Question: I have a UICollectionView with UIImageView in each cell, now I want to add Copy Callout, like in Photos.app:

I saw this method in the UICollectionViewDelegate:
'''
- (BOOL)collectionView:(UICollectionView *)collectionView shouldShowMenuForItemAtIndexPath:(NSIndexPath *)indexPath {
return YES;
}
'''
After few additional minutes of research I found UIMenuController Class, as I understood, I must to work with it to get the Menu, but anyway, I think that there must to be more simple way then creating UIGestureRecognizer, and creating, positioning etc. my UIMenu.
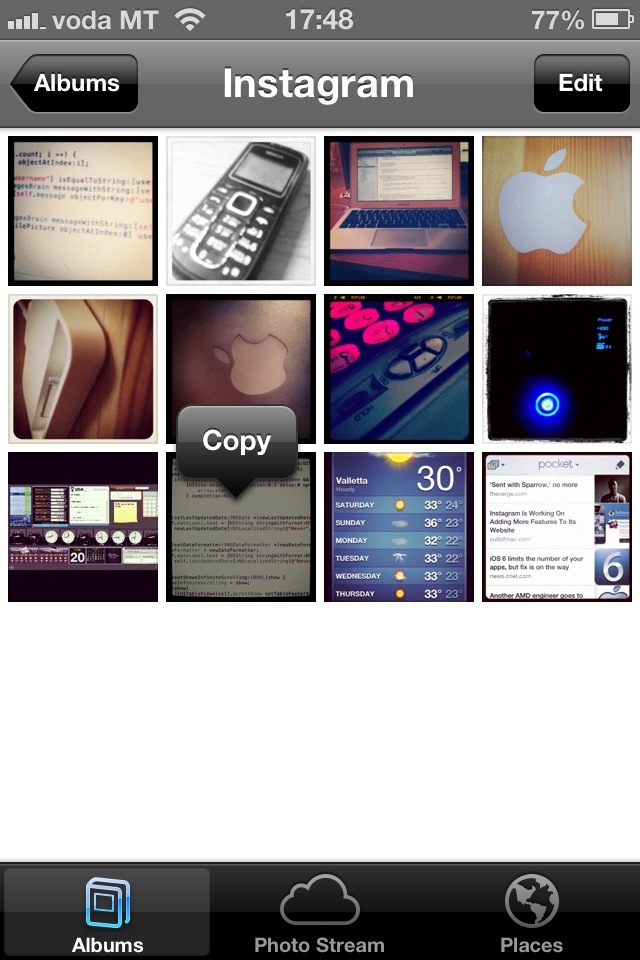
Answer: This is the full solution:
'''
- (BOOL)collectionView:(UICollectionView *)collectionView shouldShowMenuForItemAtIndexPath:(NSIndexPath *)indexPath {
return YES;
}
- (BOOL)collectionView:(UICollectionView *)collectionView canPerformAction:(SEL)action forItemAtIndexPath:(NSIndexPath *)indexPath withSender:(id)sender {
if ([NSStringFromSelector(action) isEqualToString:@"copy:"])
return YES;
else
return NO;
}
- (void)collectionView:(UICollectionView *)collectionView performAction:(SEL)action forItemAtIndexPath:(NSIndexPath *)indexPath withSender:(id)sender {
if ([NSStringFromSelector(action) isEqualToString:@"copy:"]) {
UIPasteboard *pasteBoard = [UIPasteboard pasteboardWithName:UIPasteboardNameGeneral create:NO];
pasteBoard.persistent = YES;
NSData *capturedImageData = UIImagePNGRepresentation([_capturedPhotos objectAtIndex:indexPath.row]);
[pasteBoard setData:capturedImageData forPasteboardType:(NSString *)kUTTypePNG];
}
}
'''
In my case, I'm allowing only Copy feature in my CollectionView, and if the copy is pressed, I'm copying the image that is inside the cell to the PasteBoard.